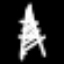
Label: The Eiffel Tower